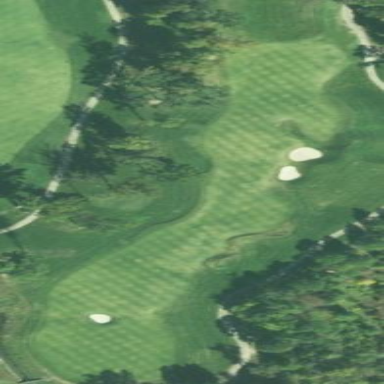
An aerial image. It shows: Golf fairway in the image.